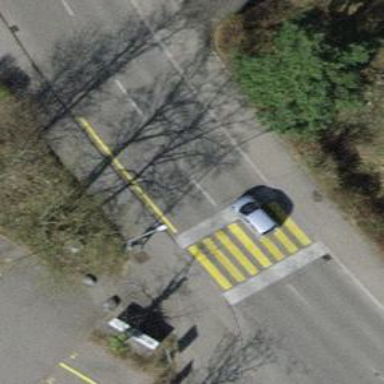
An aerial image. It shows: Uncontrolled crossing with traffic calming table.